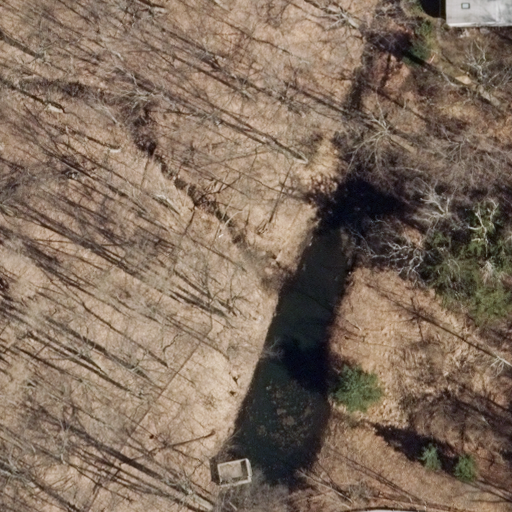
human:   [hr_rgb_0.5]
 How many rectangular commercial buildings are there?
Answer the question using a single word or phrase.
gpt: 0

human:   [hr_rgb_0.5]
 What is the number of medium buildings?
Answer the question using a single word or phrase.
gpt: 1

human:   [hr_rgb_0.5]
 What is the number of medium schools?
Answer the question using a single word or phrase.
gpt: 0

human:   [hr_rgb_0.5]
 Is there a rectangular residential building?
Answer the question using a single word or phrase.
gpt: no

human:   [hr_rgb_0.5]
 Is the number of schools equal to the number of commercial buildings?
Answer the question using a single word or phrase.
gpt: no

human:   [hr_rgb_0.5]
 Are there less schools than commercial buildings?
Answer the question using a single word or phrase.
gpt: no

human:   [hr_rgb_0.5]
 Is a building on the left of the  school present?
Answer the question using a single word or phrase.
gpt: no

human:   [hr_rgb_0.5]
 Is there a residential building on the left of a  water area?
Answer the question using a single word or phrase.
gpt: no

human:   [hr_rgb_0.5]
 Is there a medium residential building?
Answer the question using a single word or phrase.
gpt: yes

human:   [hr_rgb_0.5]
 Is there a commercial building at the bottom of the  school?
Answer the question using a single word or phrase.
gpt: no

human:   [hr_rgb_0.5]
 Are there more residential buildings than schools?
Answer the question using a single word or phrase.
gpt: no

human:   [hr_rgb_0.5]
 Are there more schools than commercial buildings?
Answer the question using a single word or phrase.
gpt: yes

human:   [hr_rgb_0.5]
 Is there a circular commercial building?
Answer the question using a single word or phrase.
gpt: no

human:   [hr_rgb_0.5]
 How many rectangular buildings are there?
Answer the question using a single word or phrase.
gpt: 0

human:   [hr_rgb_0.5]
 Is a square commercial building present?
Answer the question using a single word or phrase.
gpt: no

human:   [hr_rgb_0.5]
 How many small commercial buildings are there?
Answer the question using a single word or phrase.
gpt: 0

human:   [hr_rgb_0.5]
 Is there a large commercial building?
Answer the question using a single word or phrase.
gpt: no

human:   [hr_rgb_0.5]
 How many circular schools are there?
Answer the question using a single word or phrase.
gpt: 0

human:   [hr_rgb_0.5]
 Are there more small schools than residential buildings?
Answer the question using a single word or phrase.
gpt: no

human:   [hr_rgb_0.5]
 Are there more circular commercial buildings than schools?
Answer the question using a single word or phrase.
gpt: no

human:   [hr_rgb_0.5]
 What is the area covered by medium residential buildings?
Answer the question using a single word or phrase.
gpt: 257m2

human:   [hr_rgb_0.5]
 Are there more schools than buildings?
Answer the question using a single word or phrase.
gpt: no

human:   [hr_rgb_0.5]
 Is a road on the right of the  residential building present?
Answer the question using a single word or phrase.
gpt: no

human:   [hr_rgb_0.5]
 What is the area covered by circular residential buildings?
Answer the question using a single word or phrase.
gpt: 0m2

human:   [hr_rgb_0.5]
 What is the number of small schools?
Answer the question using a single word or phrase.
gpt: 0

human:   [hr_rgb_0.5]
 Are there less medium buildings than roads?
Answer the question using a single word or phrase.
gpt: no

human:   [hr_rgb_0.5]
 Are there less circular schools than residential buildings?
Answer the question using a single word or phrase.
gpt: yes

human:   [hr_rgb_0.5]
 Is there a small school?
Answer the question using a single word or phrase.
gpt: no

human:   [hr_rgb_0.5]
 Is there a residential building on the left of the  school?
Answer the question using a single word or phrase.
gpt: no

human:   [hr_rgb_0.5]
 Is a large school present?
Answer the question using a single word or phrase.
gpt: yes

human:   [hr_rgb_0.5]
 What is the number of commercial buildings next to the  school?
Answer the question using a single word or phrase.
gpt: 0

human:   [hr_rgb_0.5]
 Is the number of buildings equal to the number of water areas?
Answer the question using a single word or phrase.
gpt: no

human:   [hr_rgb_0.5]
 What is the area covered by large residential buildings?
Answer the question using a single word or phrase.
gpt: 0m2

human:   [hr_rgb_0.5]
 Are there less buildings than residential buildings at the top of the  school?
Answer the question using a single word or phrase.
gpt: no

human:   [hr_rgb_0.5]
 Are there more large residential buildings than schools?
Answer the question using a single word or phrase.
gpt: no

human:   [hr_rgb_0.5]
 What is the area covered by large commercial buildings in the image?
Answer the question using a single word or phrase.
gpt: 0m2